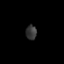
Tissue: prostate
Cell type: Epithelial cells
Senescence score: 0.3238
Nuclear area (px): 154
Mean DAPI intensity: 54.552